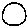
Label: moon